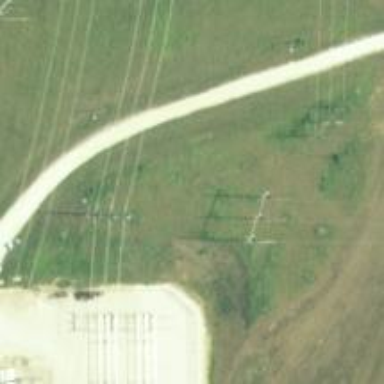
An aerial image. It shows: H-frame designed tower for power lines.